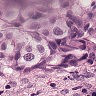
Metastatic tissue present: yes